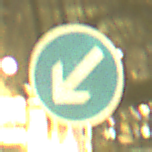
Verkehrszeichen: VorgeschriebeneVorbeifahrtLinks
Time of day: Night
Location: Outdoor (Urban)
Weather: Overcast
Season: NotSpecified
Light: Artificial